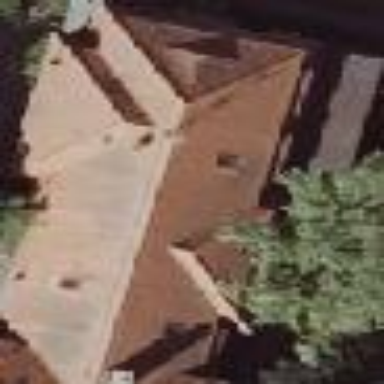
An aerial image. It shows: House with roof made of roof tiles.